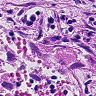
Metastatic tissue present: yes